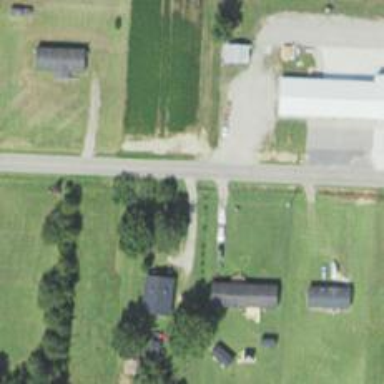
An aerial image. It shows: Driveway.